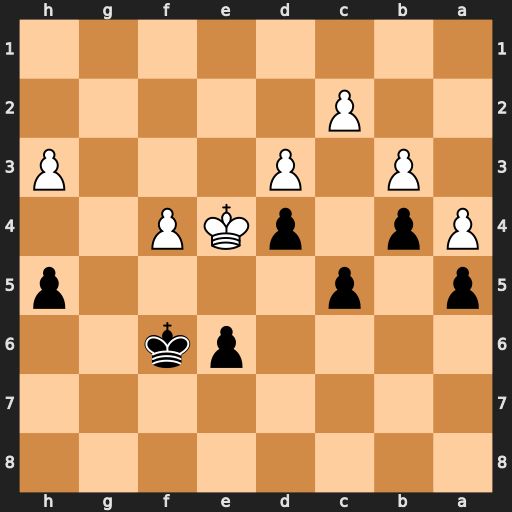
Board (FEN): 8/8/4pk2/p1p4p/Pp1pKP2/1P1P3P/2P5/8
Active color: b
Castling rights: -
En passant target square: -
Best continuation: h4 f5 e5 Kd5 Kxf5 Kxc5 Kf4